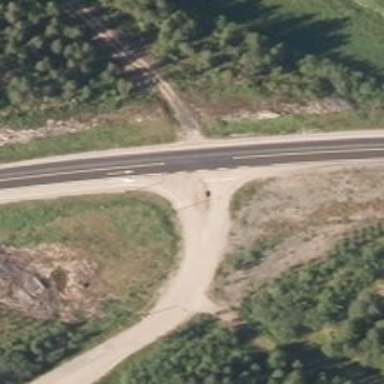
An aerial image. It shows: Asphalt road designated as trunk highway.